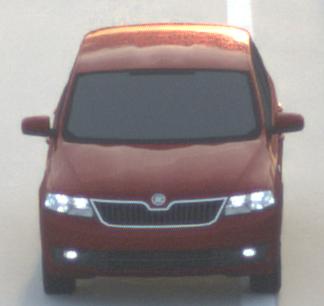
Make: Skoda
Model: Rapid Spaceback 1.2 TSI
Detailed model: Rapid Spaceback
Model produced from: 2013/10
Model produced until: 2015/04
Doors: 5
Color: red
Road condition: dry road
Daytime: sunrise or sunset
Contrast: low contrast